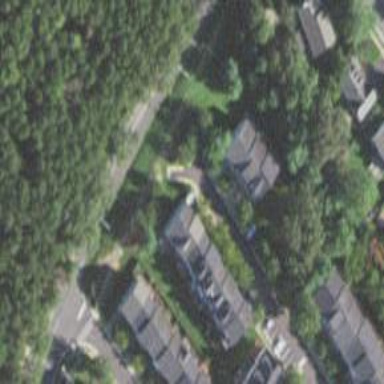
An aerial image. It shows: Living street.